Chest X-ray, AP view. Patient: 32 years old, sex F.
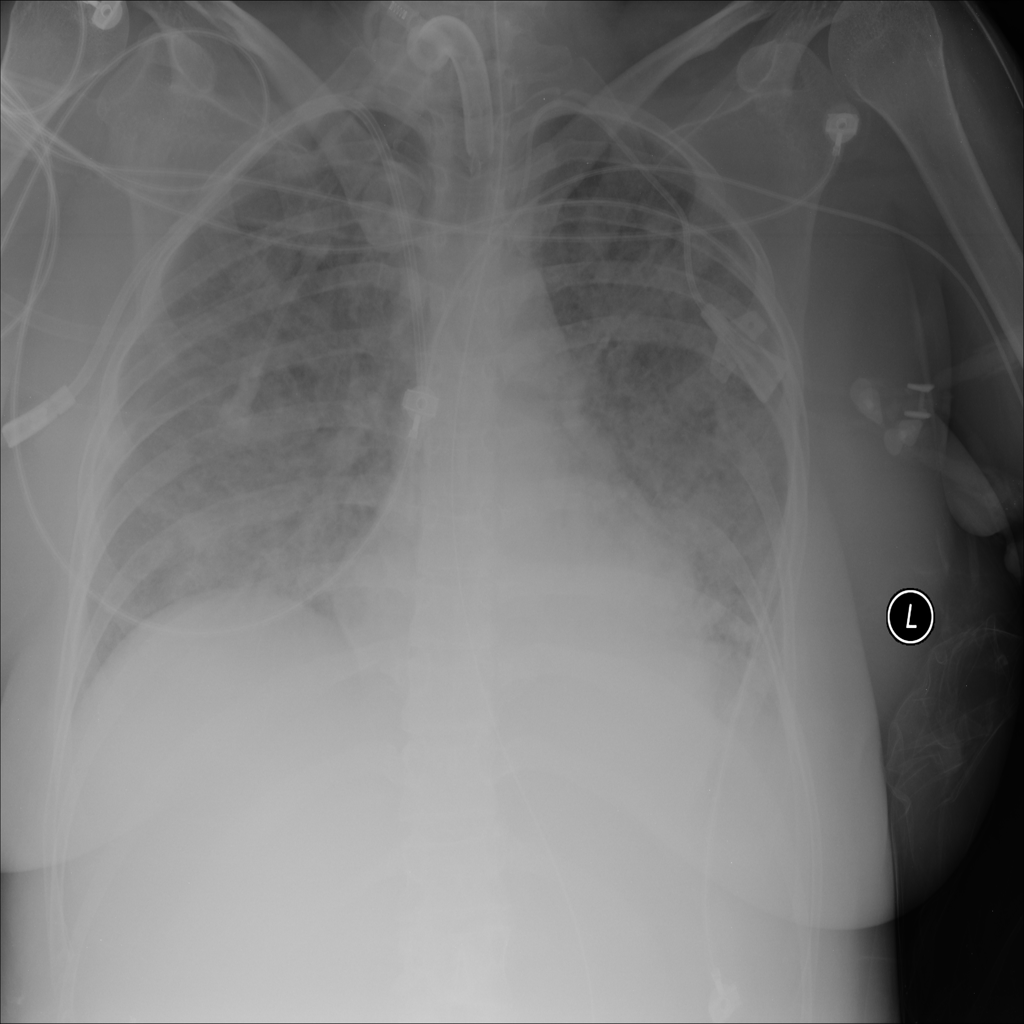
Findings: Edema, Infiltration